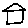
Label: house